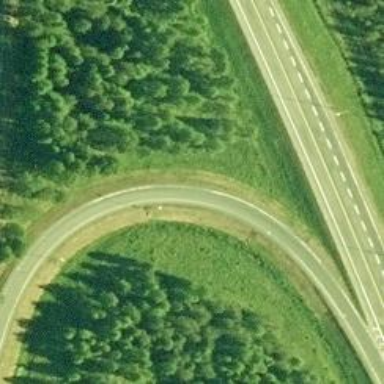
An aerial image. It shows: Trunk link road with asphalt surface. The road has functional class of tertiary.